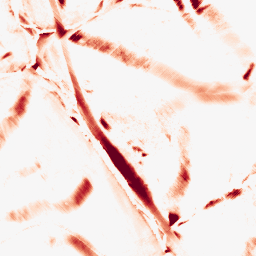
Category: morphological
Decomposition family: morphological_diamond
Decomposition parameters: operation: opening
radius: 15
Upsampling method: cubic_catmull_rom
Upsampling parameters: scale: 4
Upsampling scale: 4